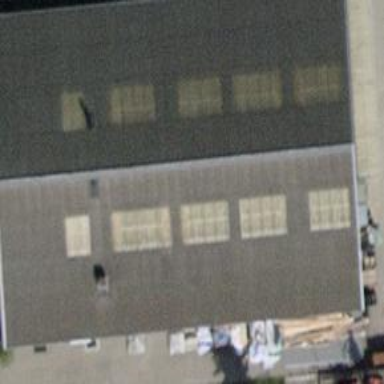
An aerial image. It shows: Commercial building.